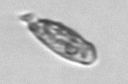
Label: Katodinium_or_Torodinium